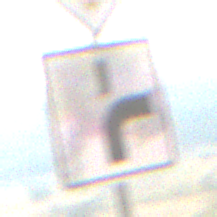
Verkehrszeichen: VerlaufVorfahrtsstrasse8
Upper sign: Vorfahrtsstrasse
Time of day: MorningAfternoon
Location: Outdoor (Nature)
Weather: PartlyCloudy
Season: NotSpecified
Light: Natural